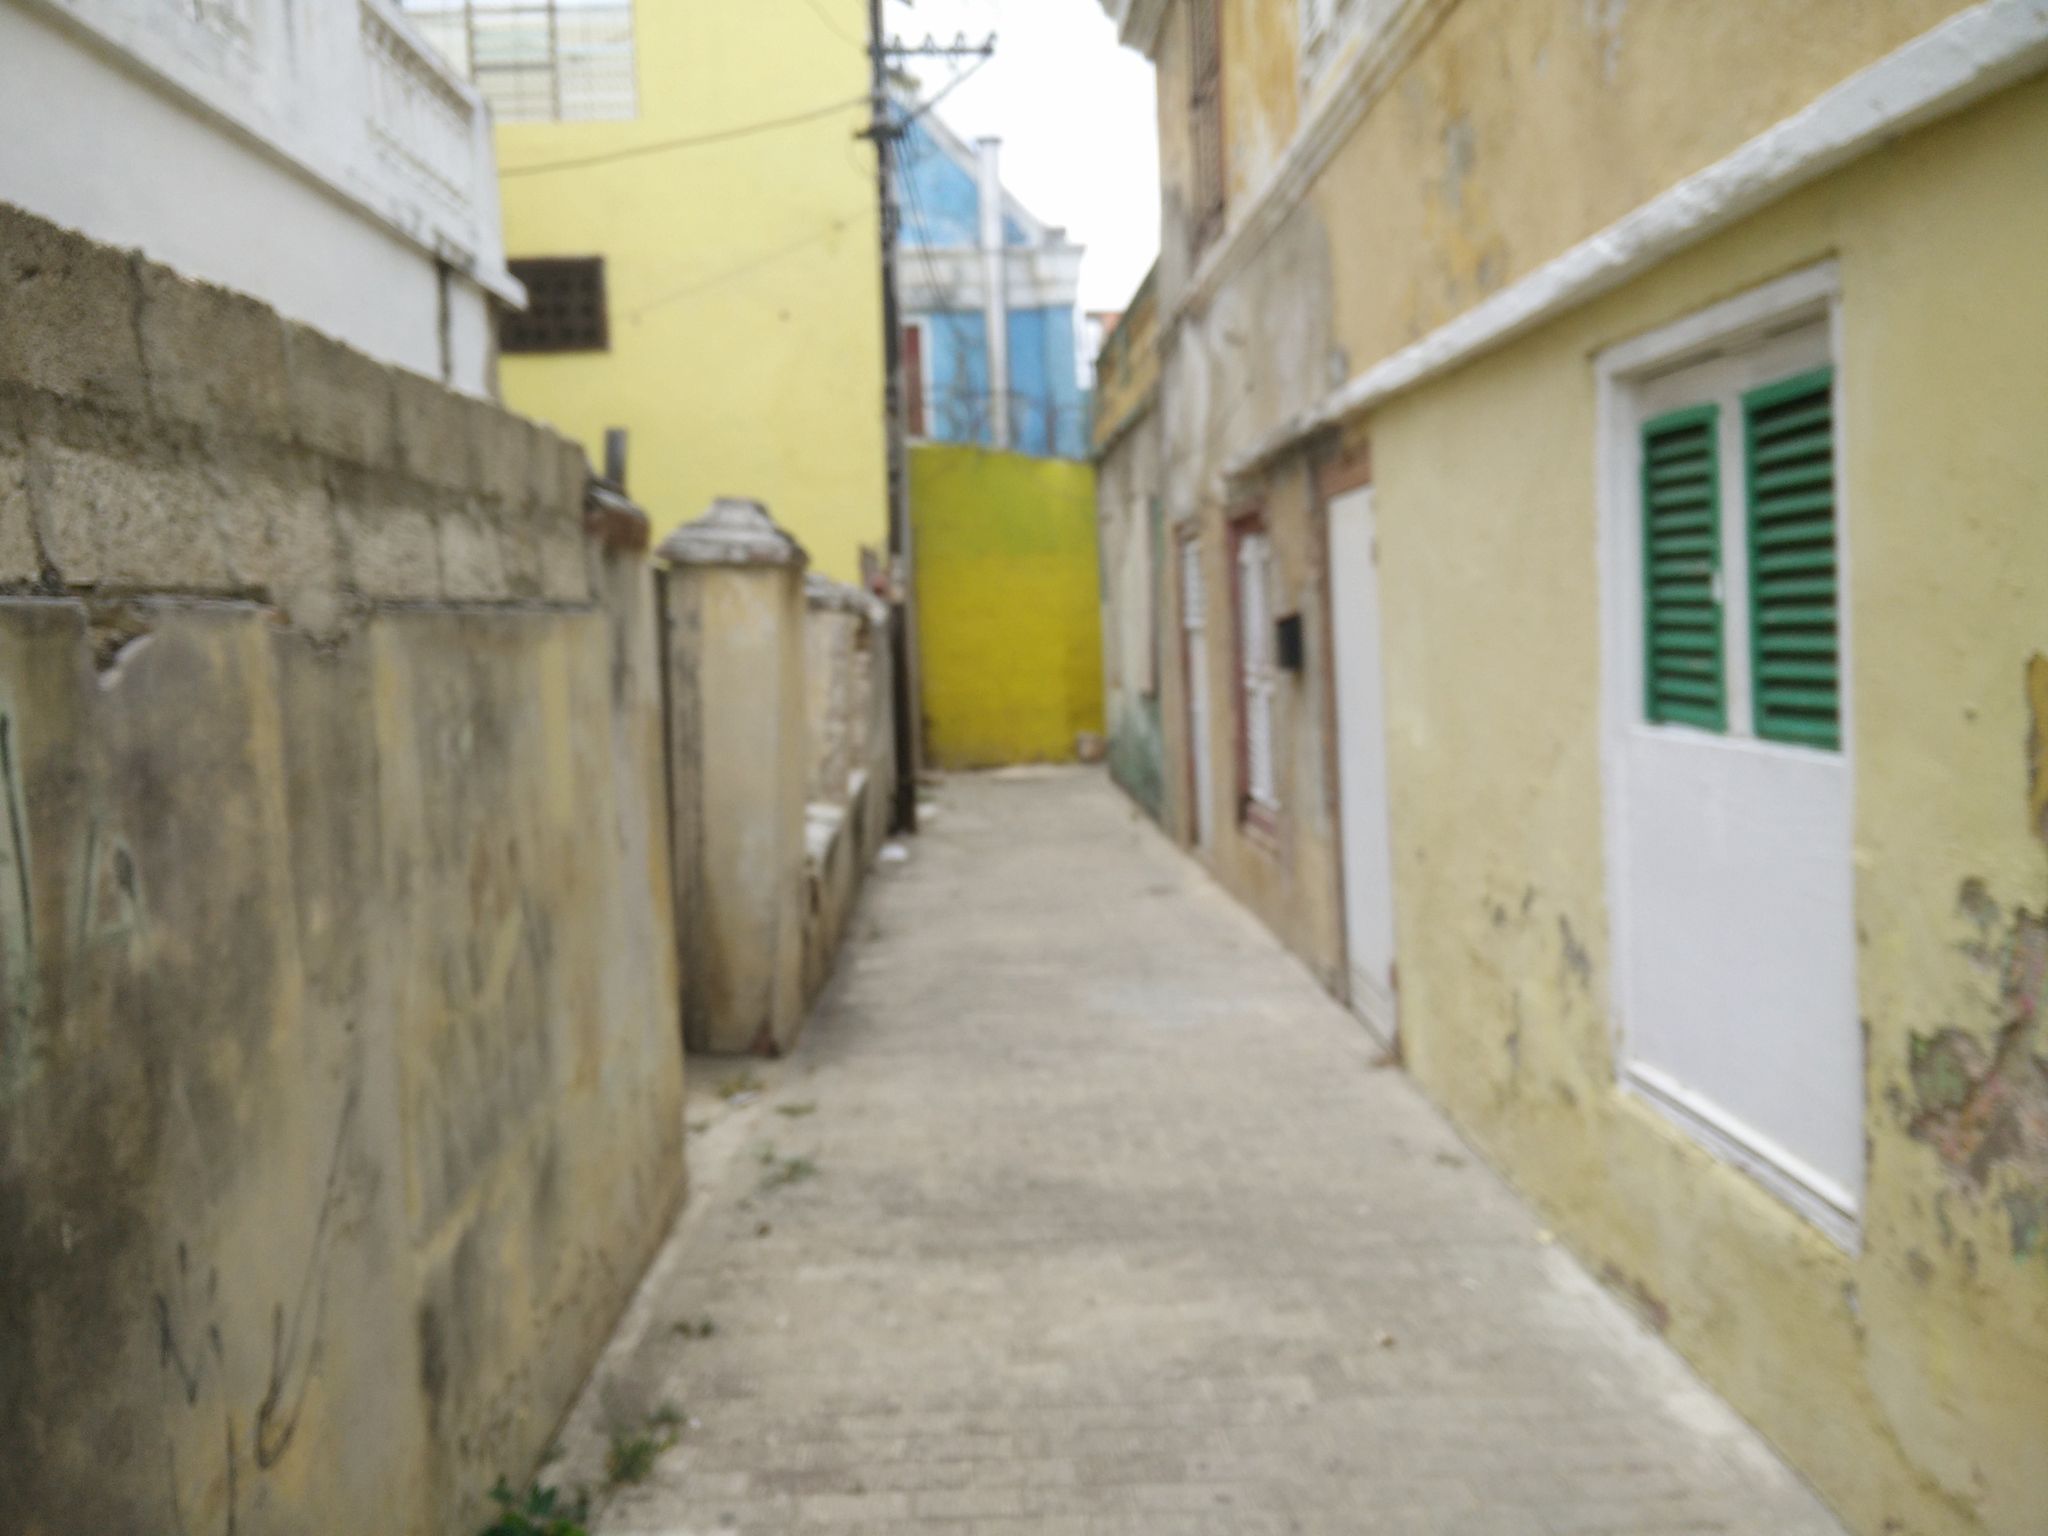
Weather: clear
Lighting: day
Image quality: slightly poor
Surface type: walking surface
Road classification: footway, residential
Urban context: suburban or peri-urban
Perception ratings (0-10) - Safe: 5.42, Lively: 3.16, Beautiful: 1.17, Boring: 1.2, Depressing: 2.43, Wealthy: 0.45